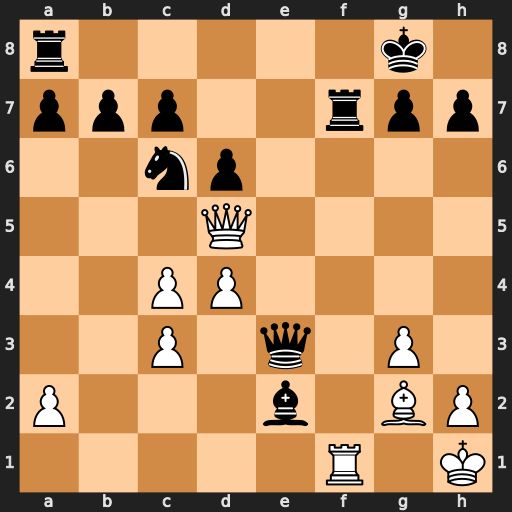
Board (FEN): r5k1/ppp2rpp/2np4/3Q4/2PP4/2P1q1P1/P3b1BP/5R1K
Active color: w
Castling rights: -
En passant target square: -
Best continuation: Qxf7+ Kh8 Qf8+ Rxf8 Rxf8#